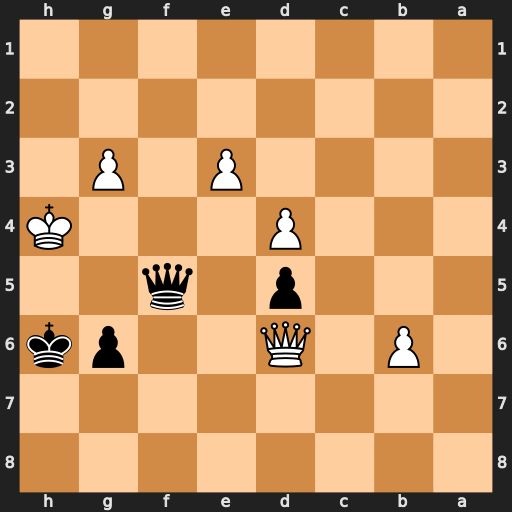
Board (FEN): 8/8/1P1Q2pk/3p1q2/3P3K/4P1P1/8/8
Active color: b
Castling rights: -
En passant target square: -
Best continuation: Qh5#